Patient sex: M
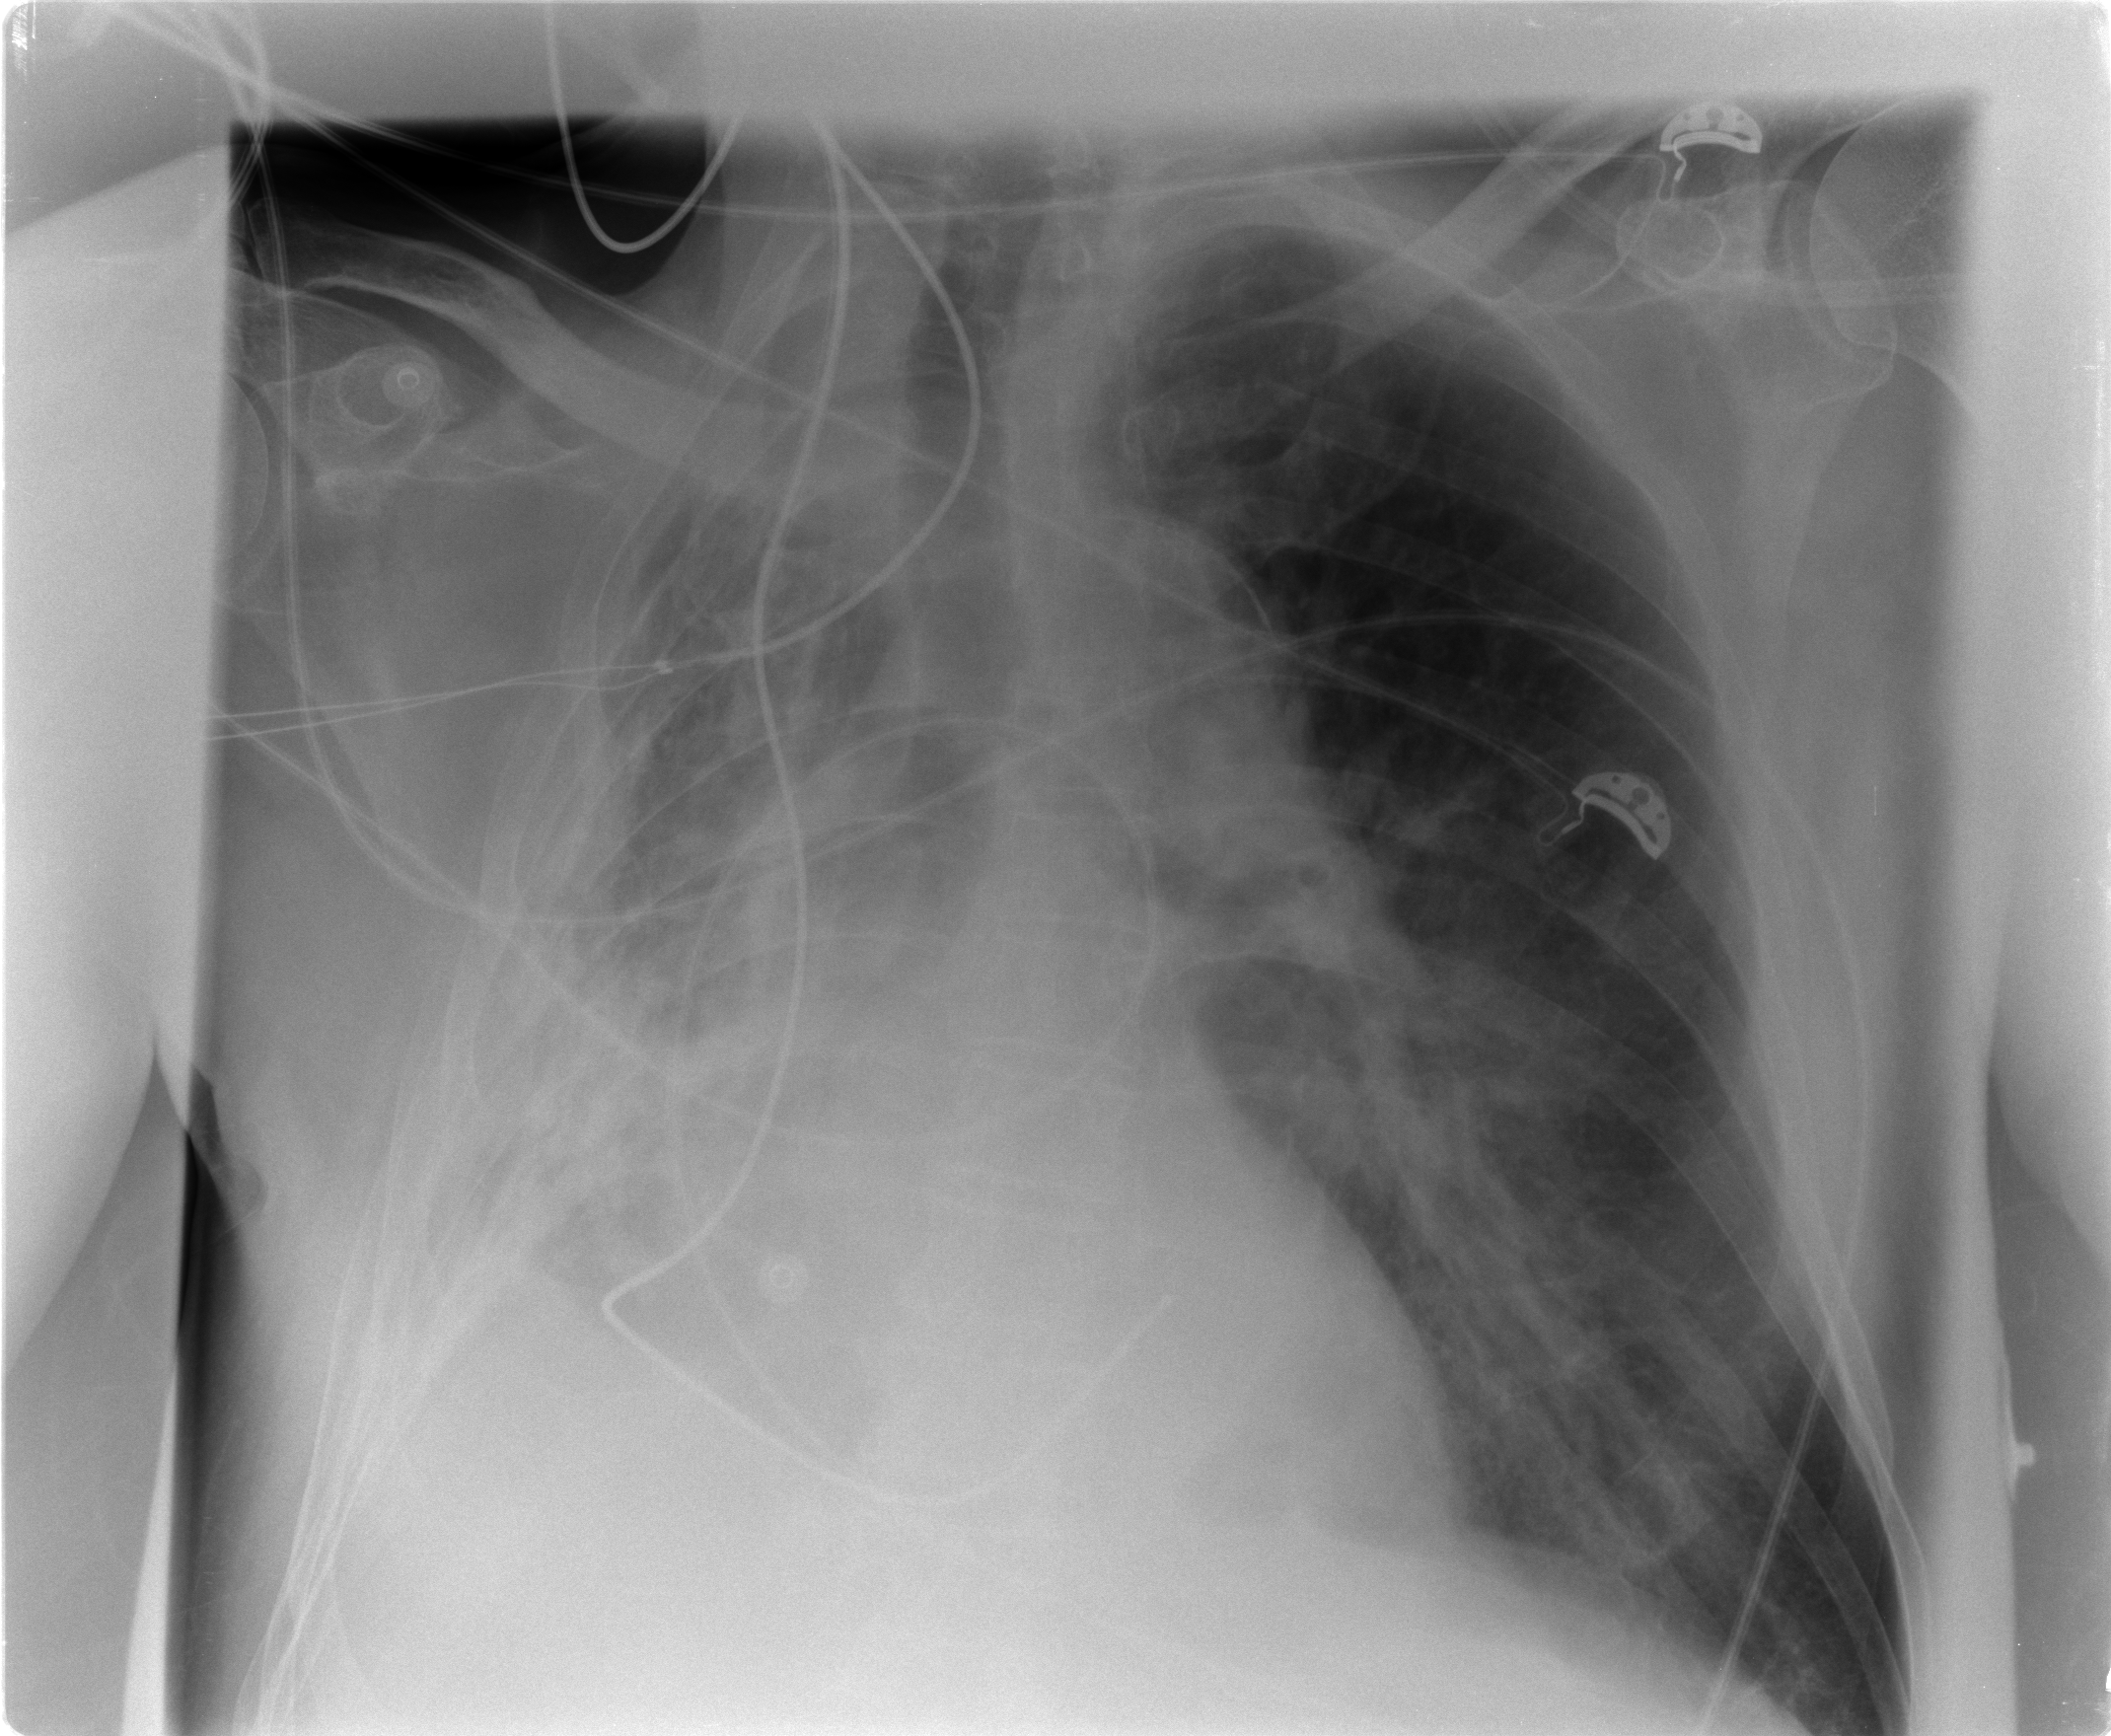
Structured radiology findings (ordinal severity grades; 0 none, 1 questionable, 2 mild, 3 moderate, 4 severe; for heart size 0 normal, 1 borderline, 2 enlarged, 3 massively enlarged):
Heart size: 2
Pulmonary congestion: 0
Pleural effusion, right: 2
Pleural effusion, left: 0
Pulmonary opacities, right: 3
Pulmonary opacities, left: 1
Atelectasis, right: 4
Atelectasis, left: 0